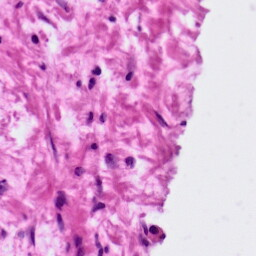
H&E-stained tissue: Ovarian